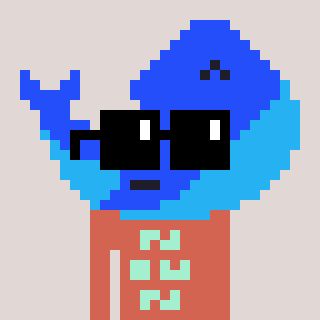
a pixel art character with square black sunglasses, a whale-shaped head and a peachy-colored body on a warm background